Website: lowes
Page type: review-order
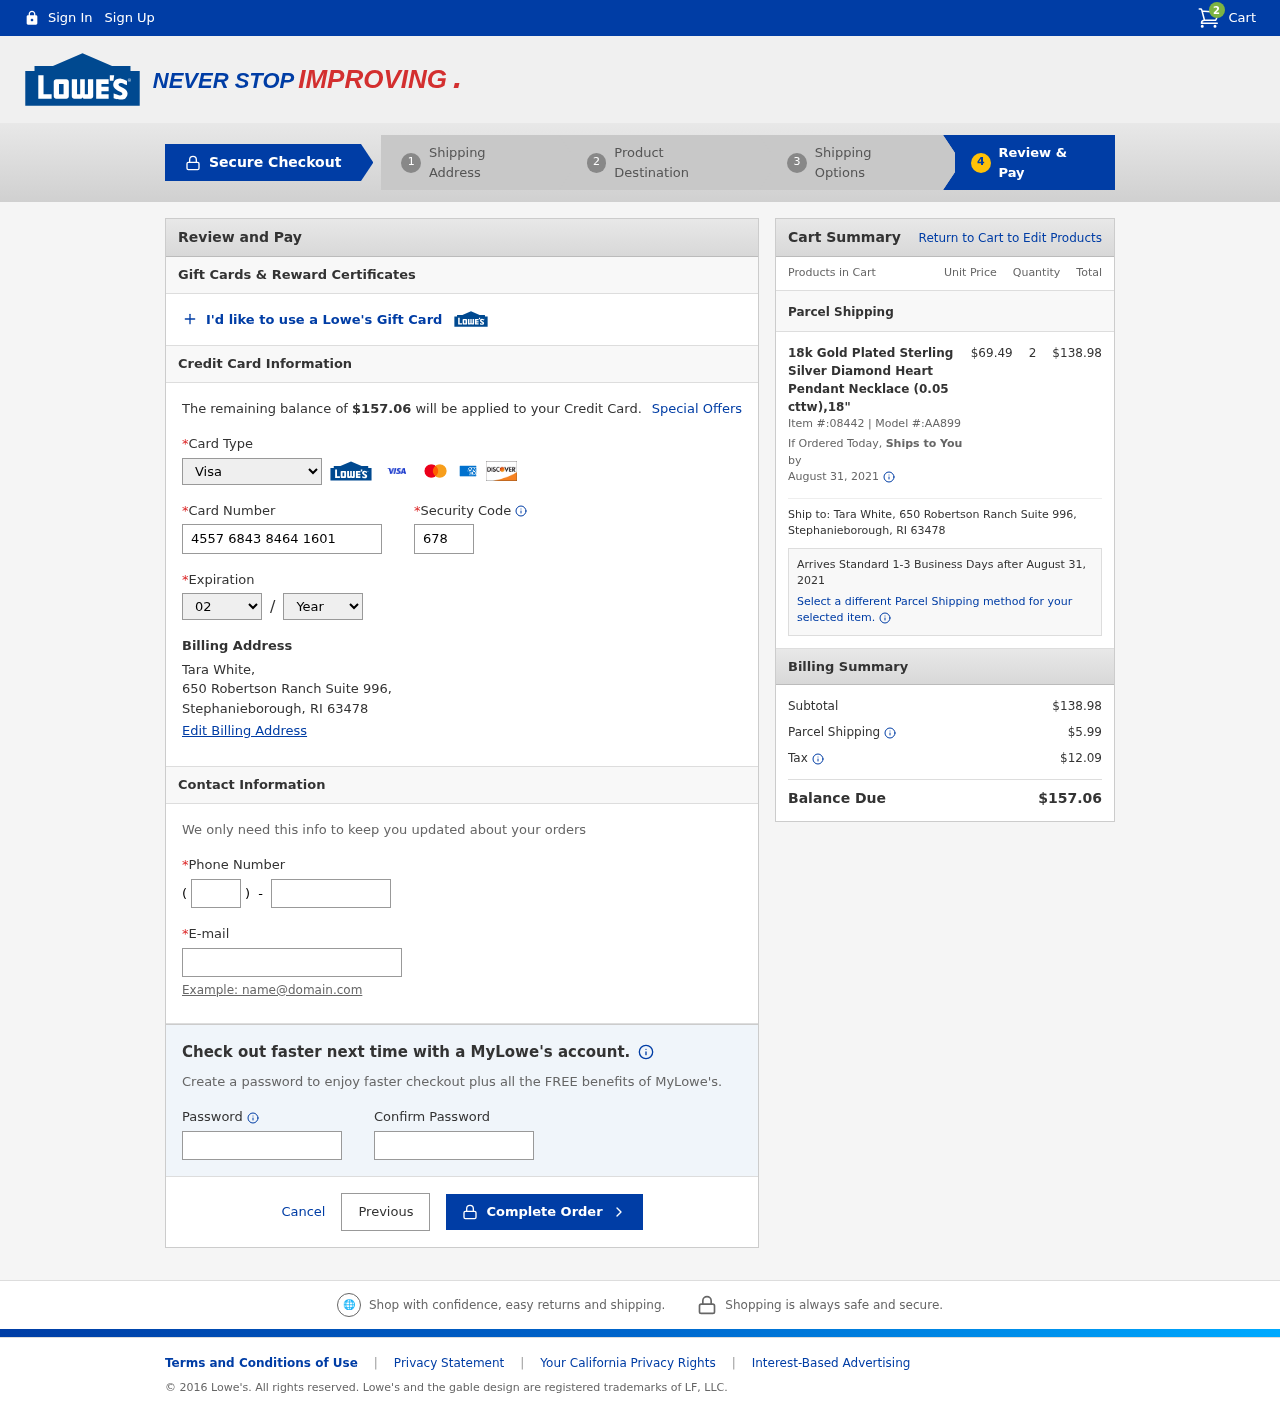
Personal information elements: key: PII_CARD_CVV
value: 678
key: PII_CARD_EXPIRY_MONTH
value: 02
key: PII_CARD_EXPIRY_YEAR
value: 28
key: PII_CARD_NUMBER
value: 4557 6843 8464 1601
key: PII_CARD_TYPE
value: Visa
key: PII_CITY
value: Stephanieborough
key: PII_EMAIL
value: tara.white@yahoo.com
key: PII_FULLNAME
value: Tara White,
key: PII_PHONE
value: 4009050774
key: PII_PHONE_AREA
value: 400
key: PII_POSTCODE
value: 63478
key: PII_STATE_ABBR
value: RI
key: PII_STREET
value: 650 Robertson Ranch Suite 996,
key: PII_FULLNAME2
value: Tara White
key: PII_STREET2
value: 650 Robertson Ranch Suite 996
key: PII_CITY_STATE_ZIP2
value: Stephanieborough, RI 63478
Product elements: key: PRODUCT1_NAME
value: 18k Gold Plated Sterling Silver Diamond Heart Pendant Necklace (0.05 cttw),18"
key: PRODUCT1_PRICE
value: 69.49
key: PRODUCT1_QUANTITY
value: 2
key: PRODUCT1_ITEM_NUMBER
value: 08442
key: PRODUCT1_MODEL_NUMBER
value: AA899
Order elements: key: ORDER_NUM_ITEMS
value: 2
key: ORDER_TOTAL
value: $157.06
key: ORDER_SHIPPING_DATE
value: August 31, 2021
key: ORDER_SUBTOTAL
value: $138.98
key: ORDER_SHIPPING_DATE2
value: August 31, 2021
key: ORDER_SUBTOTAL2
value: $138.98
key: ORDER_SHIPPING_COST
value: $5.99
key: ORDER_TAX
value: $12.09